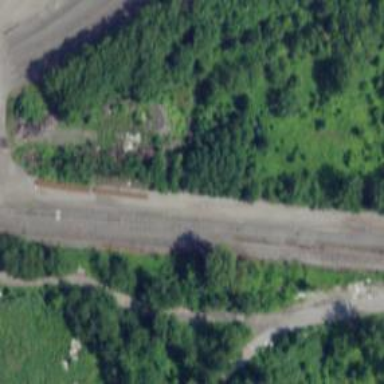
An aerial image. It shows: Railway track.